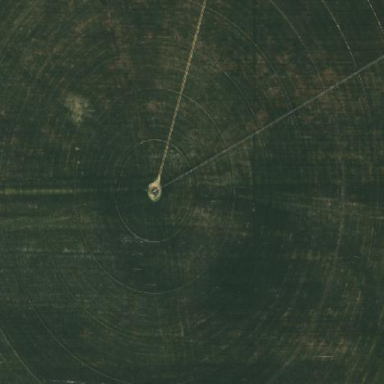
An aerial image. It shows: Farmland with pivot irrigation system.